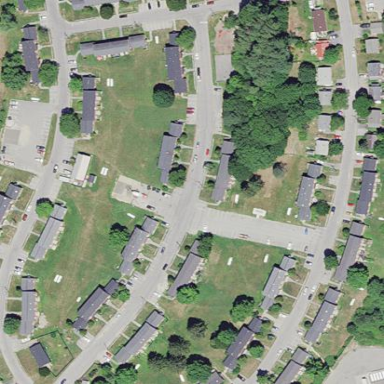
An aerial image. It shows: Neighborhood.